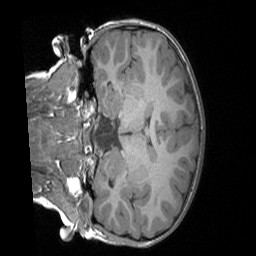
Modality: T1w
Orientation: coronal
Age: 8
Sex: female
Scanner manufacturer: siemens
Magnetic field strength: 3 T
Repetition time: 1.65 s
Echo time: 0.00203 s